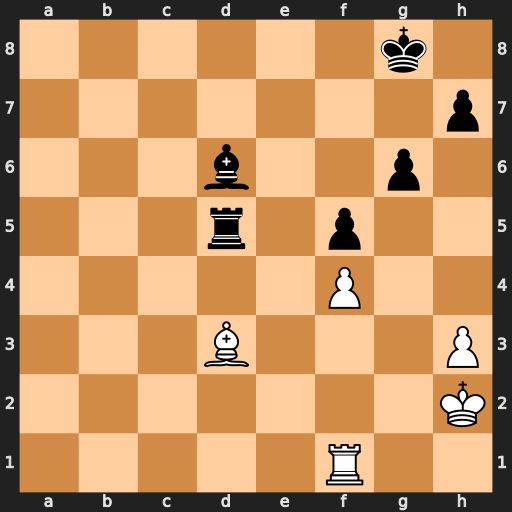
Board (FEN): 6k1/7p/3b2p1/3r1p2/5P2/3B3P/7K/5R2
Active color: w
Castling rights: -
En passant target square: -
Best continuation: Bc4 Kg7 Bxd5